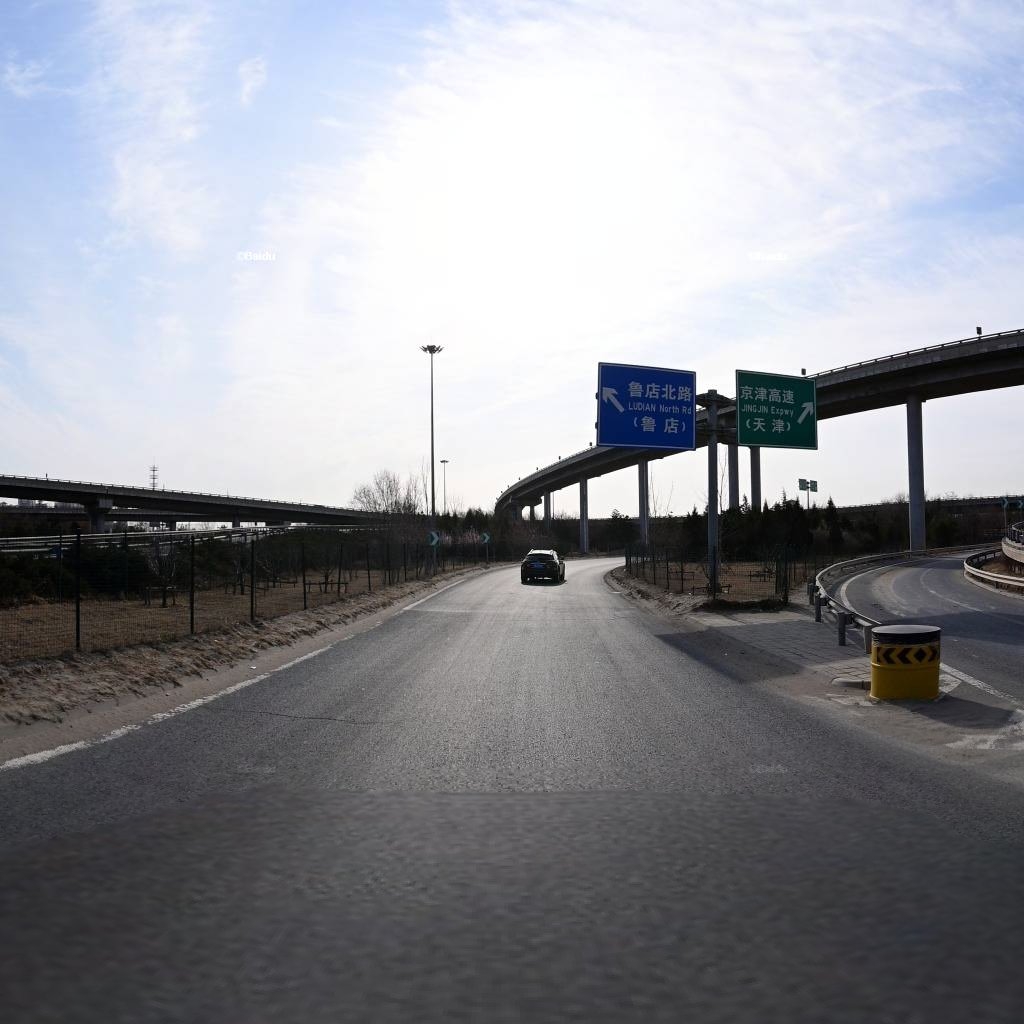
Region: Chaoyang
Road damage annotations: transverse crack